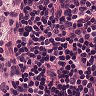
Metastatic tissue present: no